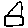
Label: house